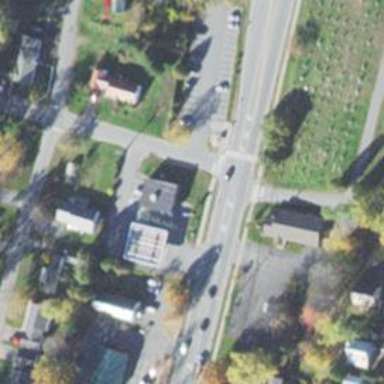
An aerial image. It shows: Marked crossing on footway.